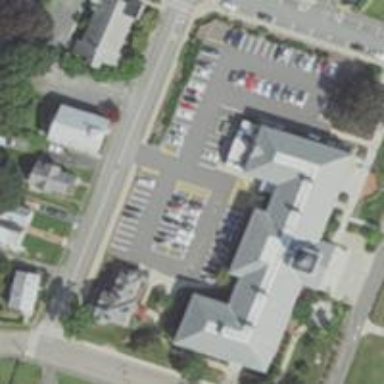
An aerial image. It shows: Parking space.